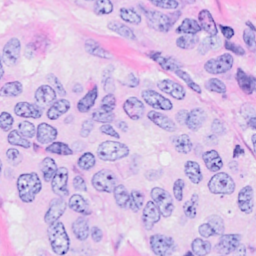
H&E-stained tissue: Breast